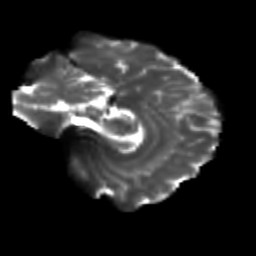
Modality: T2w
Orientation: sagittal
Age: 27
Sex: female
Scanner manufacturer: siemens
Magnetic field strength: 3 T
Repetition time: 3.5 s
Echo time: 0.104 s